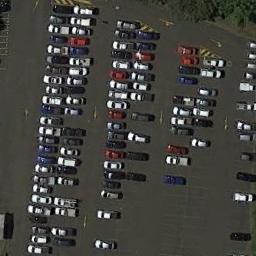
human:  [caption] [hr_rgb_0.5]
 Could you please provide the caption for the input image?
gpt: The parking lot is full of cars next to some trees .

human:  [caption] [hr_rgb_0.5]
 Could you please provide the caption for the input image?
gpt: The parking lot has some yellow signs and two rows of coconut trees .

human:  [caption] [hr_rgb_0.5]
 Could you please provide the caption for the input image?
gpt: The parking lot has lots of parked cars of different colors .

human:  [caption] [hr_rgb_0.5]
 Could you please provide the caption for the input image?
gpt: There are many cars in the parking lot .

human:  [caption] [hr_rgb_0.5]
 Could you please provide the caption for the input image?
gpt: There are many cars on the parking lot .